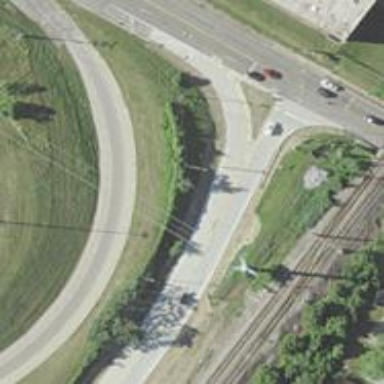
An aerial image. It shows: Secondary link road.